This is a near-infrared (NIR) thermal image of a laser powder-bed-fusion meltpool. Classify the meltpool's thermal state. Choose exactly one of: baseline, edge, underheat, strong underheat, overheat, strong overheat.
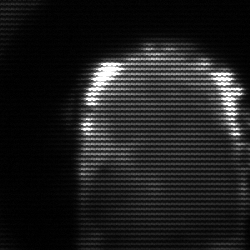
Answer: baseline